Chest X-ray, PA view. Patient: 61 years old, sex M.
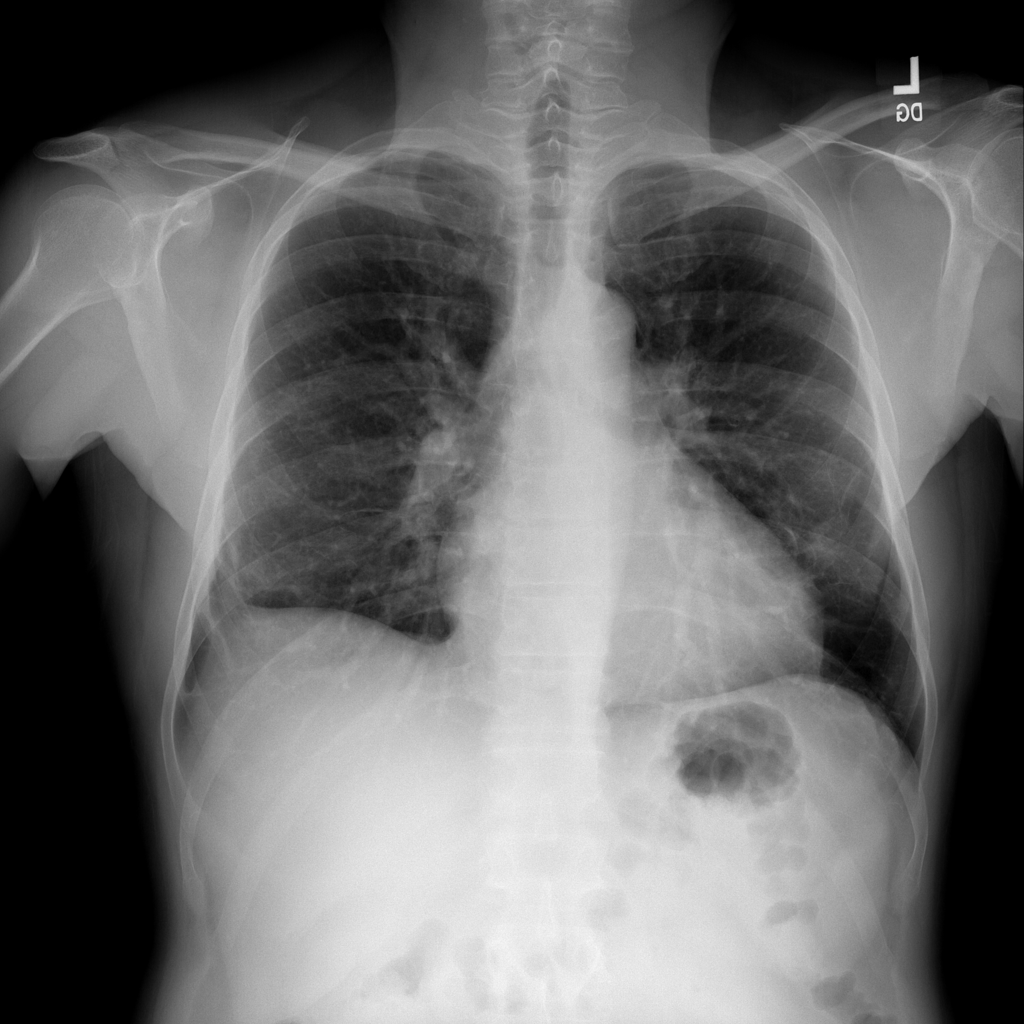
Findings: No Finding